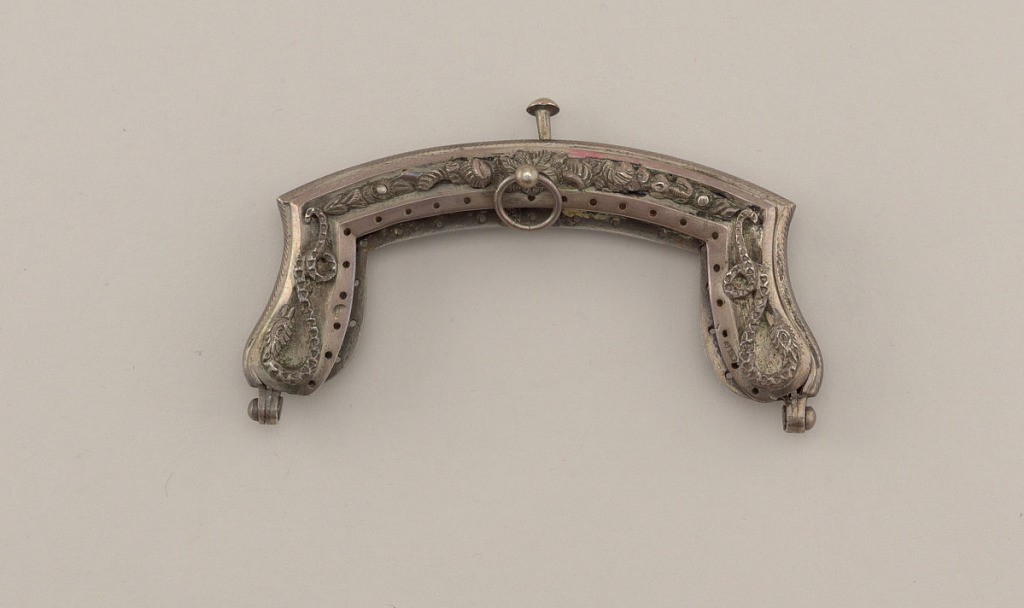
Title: Purse Frame
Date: ca. 1885
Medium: silver
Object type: purse frame
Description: Hinged purse frame decorated with serpentine birds and floral ornament. Bail ring at center and button at top.